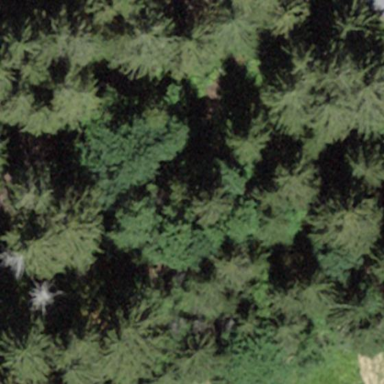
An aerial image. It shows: Forest area.